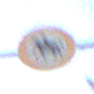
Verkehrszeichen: VerbotReiter
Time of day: MorningAfternoon
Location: Outdoor (Special)
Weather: Clear
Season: Winter
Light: Natural